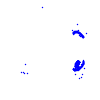
Particle: electron